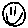
Label: smiley face